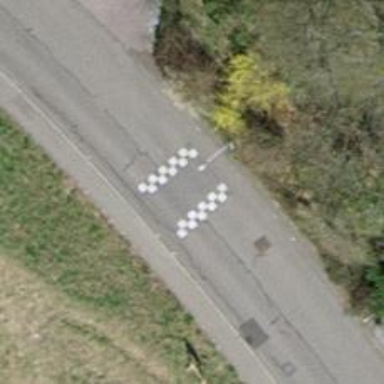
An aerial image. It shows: Bump for traffic calming.